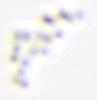
Label: Phaeocystis